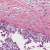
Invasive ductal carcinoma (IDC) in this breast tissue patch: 0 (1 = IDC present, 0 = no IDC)